Question: I have an organizational chart with many levels, the image below is taken from a part of it.
I try to get all the childs and sub childs of a selected node, like if "Power Business Unit" node selected it get all the 3 childs and for every single child do the same. I got the first level but I can't get the depth of the tree to provide the number of loops to reach the last child.
1- How can I get the last child in the chart? how to get the depth of the tree?
2- Is there a zoom in/zoom out toolbar or something, that I can add to the chart?
that is my code of drawing:
'''
google.load('visualization', '1', { packages: ['table', 'orgchart'] });
google.setOnLoadCallback(drawChart);
function drawChart() {
var data = new google.visualization.DataTable();
data.addColumn('string', 'NODE');
data.addColumn('string', 'PARENT');
data.addColumn('string', 'NODEID');
data.addRows(JSON.parse(document.getElementById("<%=HiddenField1.ClientID%>").value));
//
var chart = new google.visualization.OrgChart(document.getElementById('chart_div'));
function selectHandler() {
var selectedItem = chart.getSelection()[0];
if (selectedItem) {
var oInd = data.getValue(selectedItem.row, 2);
var arrLoop = chart.getChildrenIndexes(selectedItem.row);
var arrConcat = chart.getChildrenIndexes(selectedItem.row);
for (var i = 0; i < arrLoop.length; i++) {
var arr2 = new Array(chart.getChildrenIndexes(arrLoop[i]).length);
arr2 = chart.getChildrenIndexes(arrLoop[i]);
for (var j = 0; j < arr2.length; j++) {
arrConcat.push(arr2[j]);
}
arrConcat.concat(arr2);
}
var arrChilds = new Array(arrConcat.length);
for (var i = 0; i < arrConcat.length; i++) {
arrChilds[i] = data.getValue(arrConcat[i], 2);
}
drawTable(oInd, arrChilds);
}
}
google.visualization.events.addListener(chart, 'select', selectHandler);
chart.draw(data, { allowHtml: true });
//for (var i = 0; i < data.getNumberOfRows() ; i++) {
// chart.collapse(i, true);
//}
}
'''

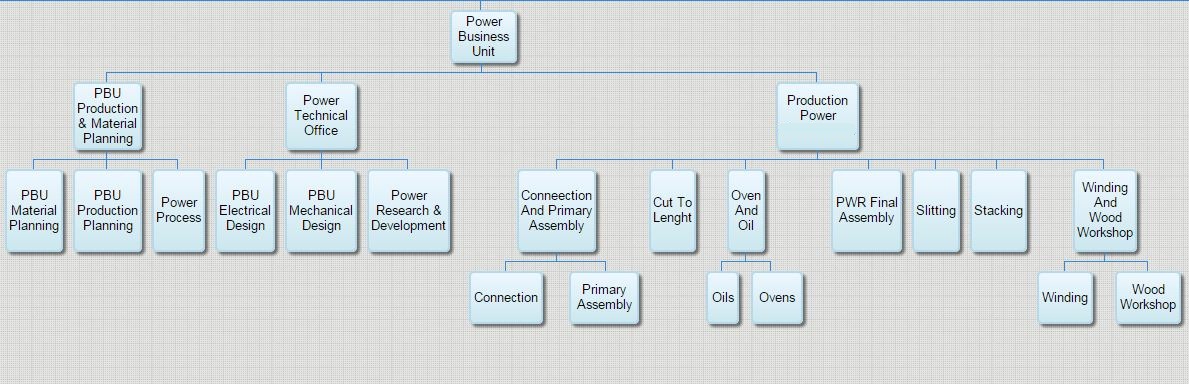
Answer: Not sure what you mean by last child in the chart. And this chart doesn't seem to support zoom, you may have to code it yourself or look into libraries. Regarding your problem of getting children and subchildren of selected, you need to deal with recursion:
'''
google.visualization.events.addListener(chart, 'select', function(){
var children=[]
var selected=chart.getSelection()[0].row;
function getChilds(index){ // recursive function, adds children of index (row)
var childs=chart.getChildrenIndexes(index); // get children indexes of current index
for(var i = 0; i < childs.length;i++){ // for each children
children.push(data.getValue(childs[i],0)) // add the title
getChilds(childs[i]) // and call the function with this children index, to get their children and so on >> this is recursive
}
}
getChilds(selected) // start recursive function with selected index
console.log(children)
})
'''
Here is an example: <URL>